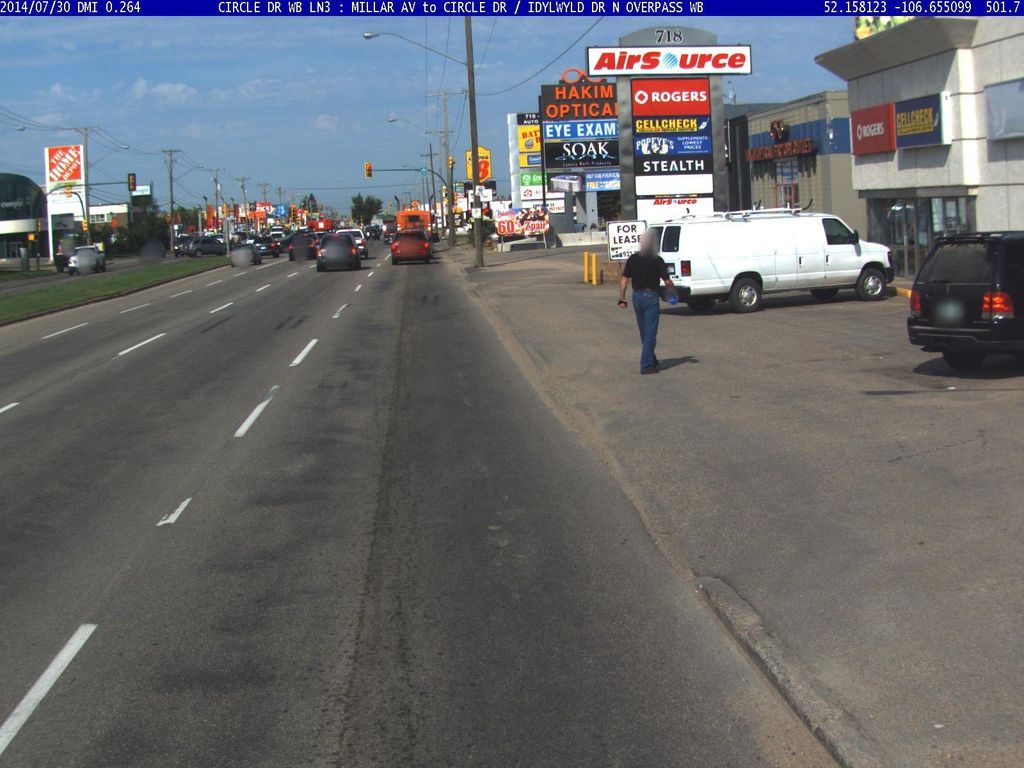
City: saskatoon